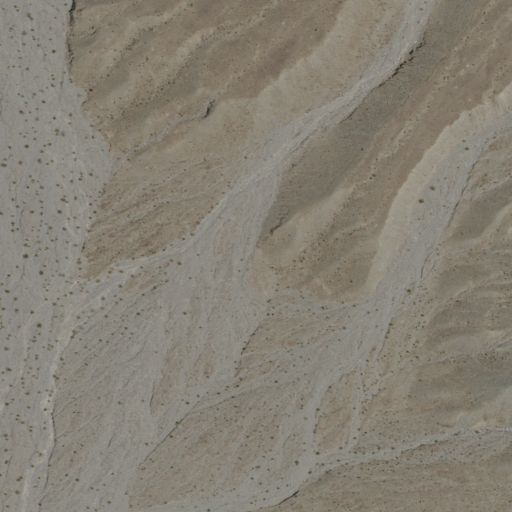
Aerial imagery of valley in California named Nova Canyon containing barren land and shrub